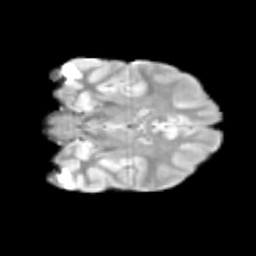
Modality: T2w
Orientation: coronal
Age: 13
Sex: male
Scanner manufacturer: siemens
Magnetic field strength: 3 T
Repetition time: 3.8 s
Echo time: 0.07 s